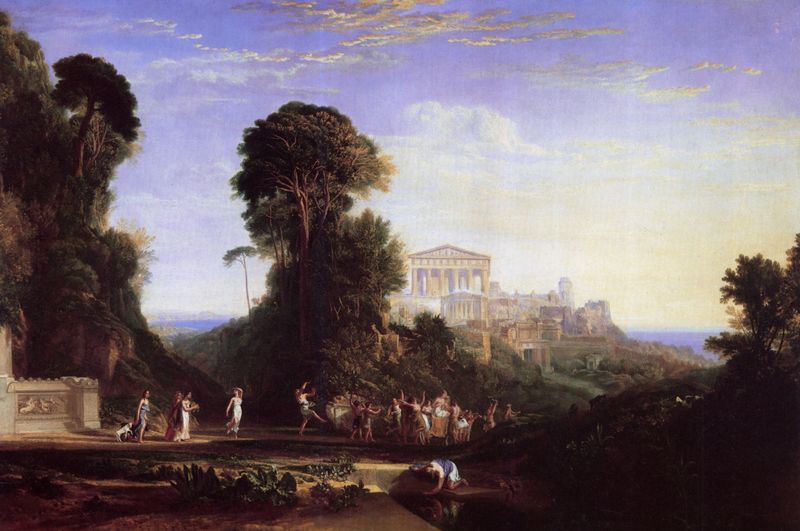
Titel: Der restaurierte Tempel des Jupiter Panellenius
Künstler: William Turner
Standort: New York
Institution: Privatsammlung
Schlagwörter: baum, berg, blau, blätter, dunkel, felsen, gemälde, gruppe, himmel, laub, mann, meer, schatten, wasser, weiß, wolken, bäume, fluss, frauen, grün, landschaft, menschen, ocker, see, stadt, teich, äste, braun, frau, grau, hell, hintergrund, licht, männer, schwarz, szene, säule, säulen, park, weg, wolke, beige, fest, gesellschaft, leute, malerei, tanz, alkohol, feier, geschichte, historie, stein, bild, ast, ferne, horizont, hügel, stamm, gewässer, kanal, pfad, sonne, klassizismus, tanzen, krone, schön, wald, anhöhe, kinder, turm, garten, küste, laufen, berge, fels, zug, mauer, nebel, idylle, markt, figuren, kuppel, stämme, gefolge, wein, spielen, baumkrone, freude, unscharf, spiel, penis, antike, stürmen, lichtung, tumult, ruinen, sonnig, pantheon, rom, griechen, griechisch, nymphen, griechenland, prozession, umzug, hochzeit, tempel, leuchtend, parade, klassik, festzug, wanderung, joseph anton koch, dionysos, blätte, athen, sonnen, akropolis, klenze, tempelberg, leo von klenze, wasserholen, musikanten, lorrain, horizonz, bäumen, grieschisch, männeer, robert, valenciennes, vernet, dyonisos, delphi, landschaftz, orf, rbäume, musikaten